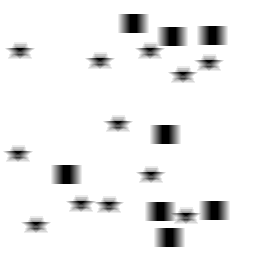
Squares: 8
Triangles: 0
Stars: 12
Total shapes: 20